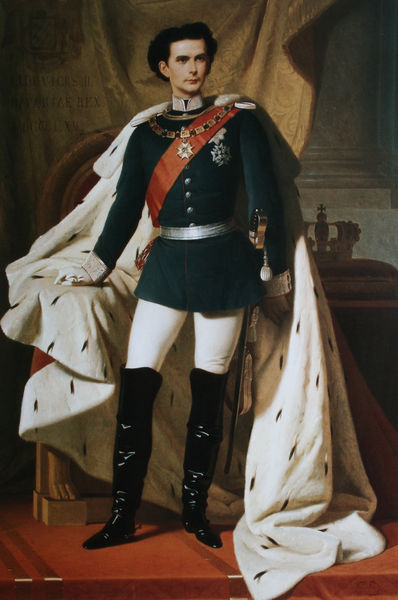
Titel: König Ludwig II. von Bayern in Generalsuniform
Künstler: Ferdinand Piloty
Standort: Herrenchiemsee
Institution: Ludwig II.-Museum
Schlagwörter: blau, gemälde, hand, mann, schatten, umhang, weiß, gelb, ocker, frankreich, frisur, handschuh, handschuhe, hintergrund, licht, mund, nase, orange, schwarz, säule, türkis, ausblick, blick, gürtel, rot, tuch, beige, malerei, schleife, teppich, jung, wand, augen, band, falten, hermelin, kragen, pelz, silber, bildnis, portrait, porträt, vorhang, öl, boden, gold, haare, mantel, pose, reich, sessel, stehend, stoff, adel, krone, lippen, poträt, fell, schärpe, aussicht, taille, schwan, kette, mauer, kaiser, kissen, könig, thron, glanz, lack, stufe, faltenwurf, kontrapost, podest, knöpfe, kante, bayern, stern, schwert, säbel, uniform, epauletten, degen, orden, posieren, scherpe, stiefel, herrscher, trohn, ganzfigur, wappen, chwarz, portät, hüfte, leder, basis, hermelinmantel, franz von stuck, ludwig, ornat, weißs, maximilian, ludwig ii, kini, ludwig ii., könig ludwig, psieren, könig ludwig ii., söbel, schwarz#, muhang